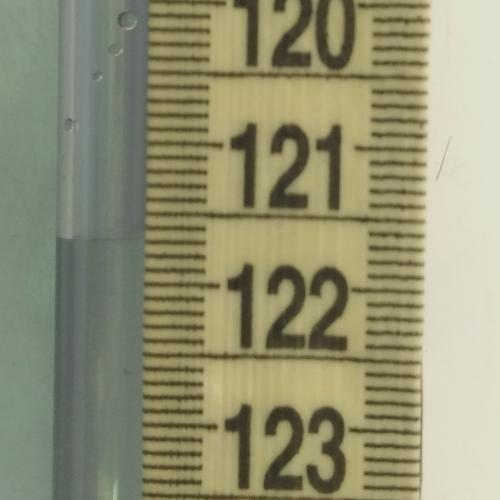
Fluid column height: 121.7 cm